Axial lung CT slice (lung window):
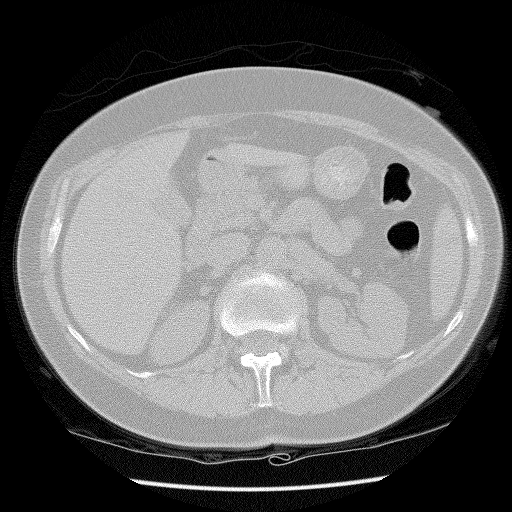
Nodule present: no